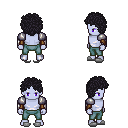
a pixel art fantasy rpg character, male body template, dark elf, purple skin, steel arm armor, teal pants, raven curly afro hairstyle, cloth bracers, white slippers, four views (front, back, left, right), 2x2 character sprite sheet, small pixel art, hard edges, no anti-aliasing